【题型】选择题　【知识点】函数　【难度】easy
已知函数 \(f(x)\) 的图象如图所示，则其导函数 \(f'(x)\) 的图象可能是（\quad\quad）

A.

B.

C.

D.

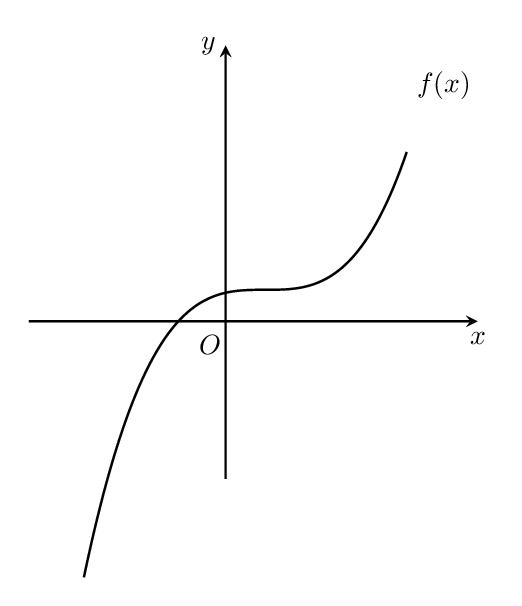
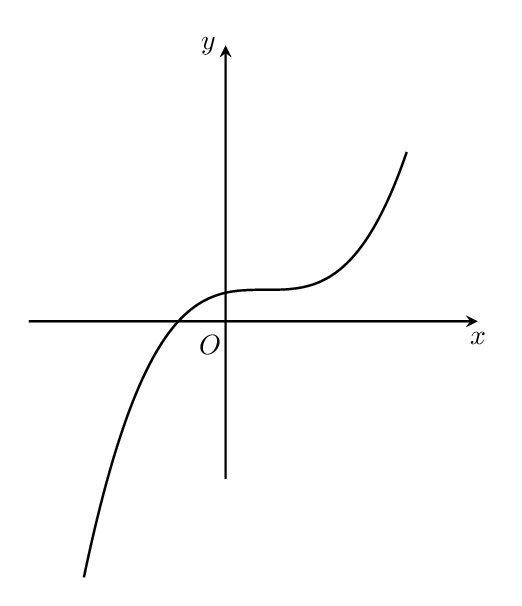
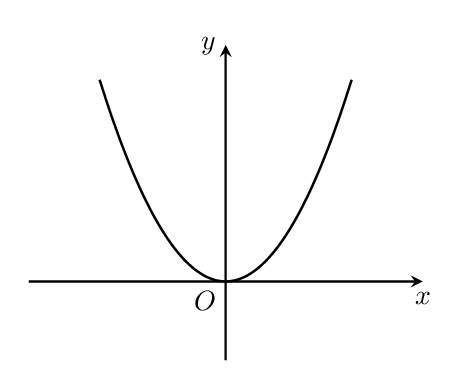
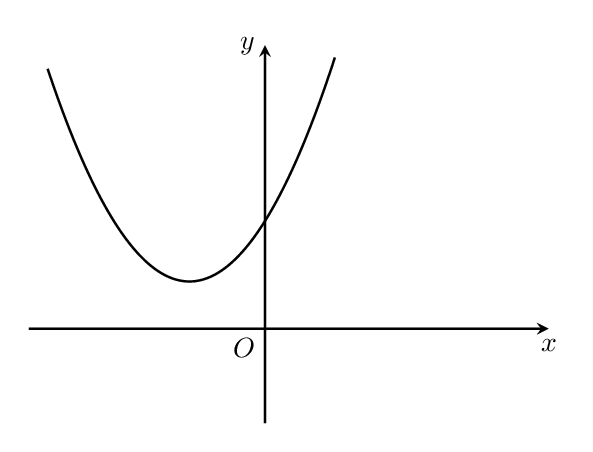
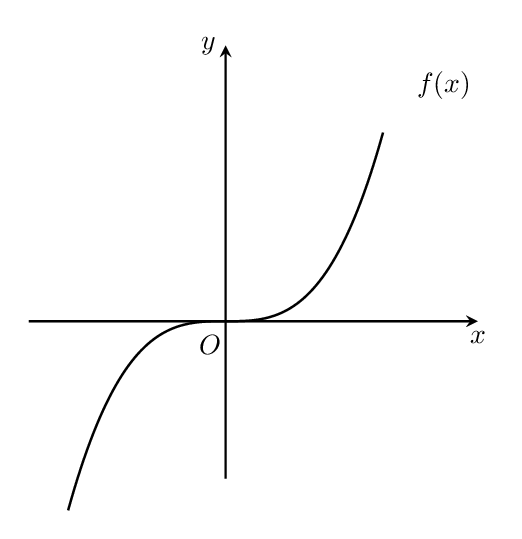
【解答】
【答案】\(B\)

\vspace{1em}
【分析】根据题意，由函数导数与单调性的关系，分析可得 \(f'(x) \ge 0\) 在 \(\mathbb{R}\) 上恒成立，且 \(f'(0) = 0\)，由此分析选项可得答案.

\vspace{1em}
【解答】解：根据题意，由函数的图象，\(f(x)\) 在 \(\mathbb{R}\) 上为增函数，

且函数在 \(x=0\) 处切线的斜率为0，

故 \(f'(x) \ge 0\) 在 \(\mathbb{R}\) 上恒成立，且 \(f'(0) = 0\).

分析选项：\(B\) 符合.

故选：\(B\).

\vspace{1em}
【点评】本题考查函数导数与单调性的关系，涉及函数的图象分析，属于基础题.